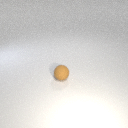
small brown rubber sphere